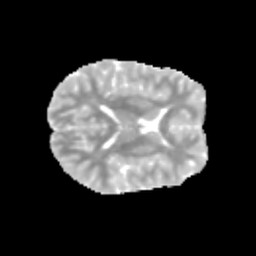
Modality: MD
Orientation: axial
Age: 11
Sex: male
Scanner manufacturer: siemens
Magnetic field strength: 3 T
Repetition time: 3.8 s
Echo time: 0.07 s